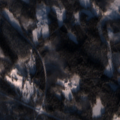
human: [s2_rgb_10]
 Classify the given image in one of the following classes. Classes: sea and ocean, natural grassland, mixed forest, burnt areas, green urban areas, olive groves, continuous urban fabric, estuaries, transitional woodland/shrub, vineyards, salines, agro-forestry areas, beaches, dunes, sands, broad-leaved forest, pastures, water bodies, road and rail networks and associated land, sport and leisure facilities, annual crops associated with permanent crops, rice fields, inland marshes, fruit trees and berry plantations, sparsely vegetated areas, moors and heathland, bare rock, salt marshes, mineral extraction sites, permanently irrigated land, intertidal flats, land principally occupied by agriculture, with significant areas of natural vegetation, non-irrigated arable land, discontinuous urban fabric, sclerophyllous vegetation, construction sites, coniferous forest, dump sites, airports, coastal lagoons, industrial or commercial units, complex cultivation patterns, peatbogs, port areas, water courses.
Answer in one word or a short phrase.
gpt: broad-leaved forest, mixed forest, transitional woodland/shrub, water bodies